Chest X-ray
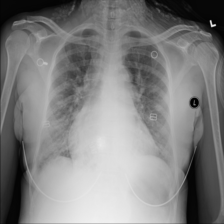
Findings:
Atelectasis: negative
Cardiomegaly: negative
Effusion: negative
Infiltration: negative
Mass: negative
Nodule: negative
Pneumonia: negative
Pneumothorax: negative
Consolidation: negative
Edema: negative
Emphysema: negative
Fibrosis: negative
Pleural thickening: negative
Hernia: negative